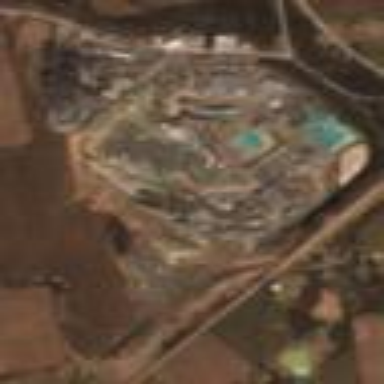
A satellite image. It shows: Quarry used for extracting aggregate resources.